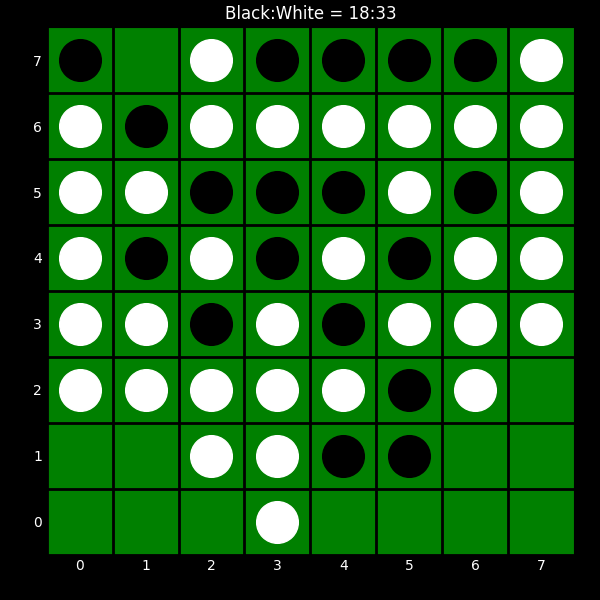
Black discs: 18
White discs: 33